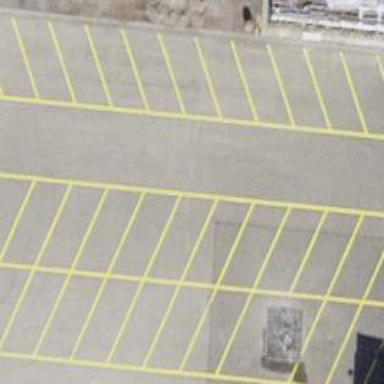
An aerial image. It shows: Parking area with surface.